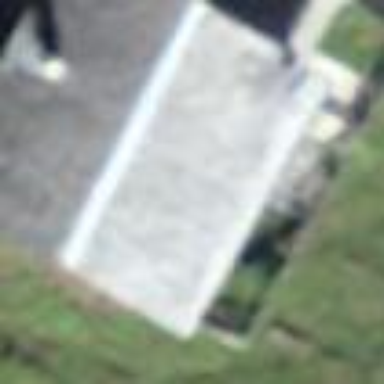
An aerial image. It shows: Shed building.